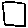
Label: square